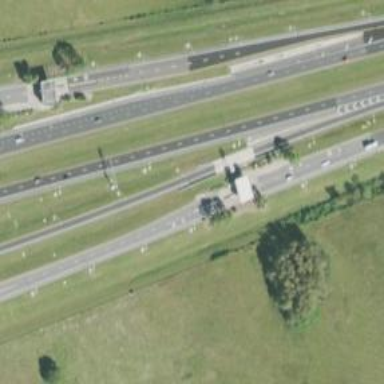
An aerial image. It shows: Motorway link road with diamond junction.